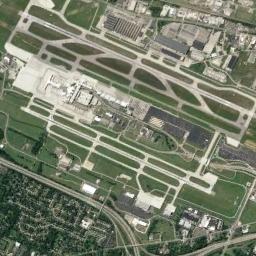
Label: airport